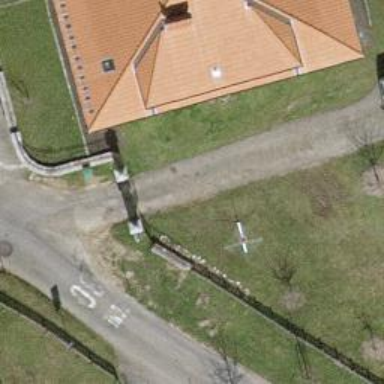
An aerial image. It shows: Gate.